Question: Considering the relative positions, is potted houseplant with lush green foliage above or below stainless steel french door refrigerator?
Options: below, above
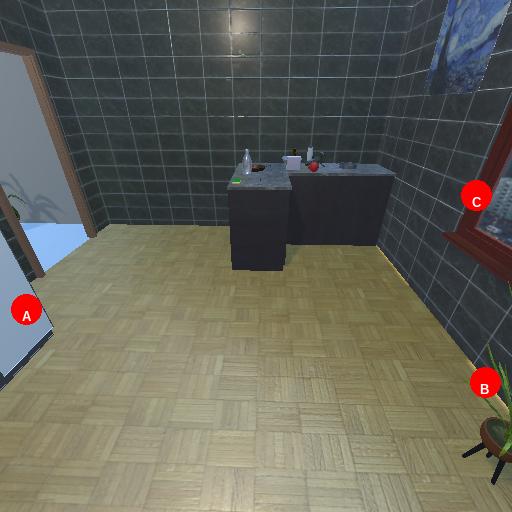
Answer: below